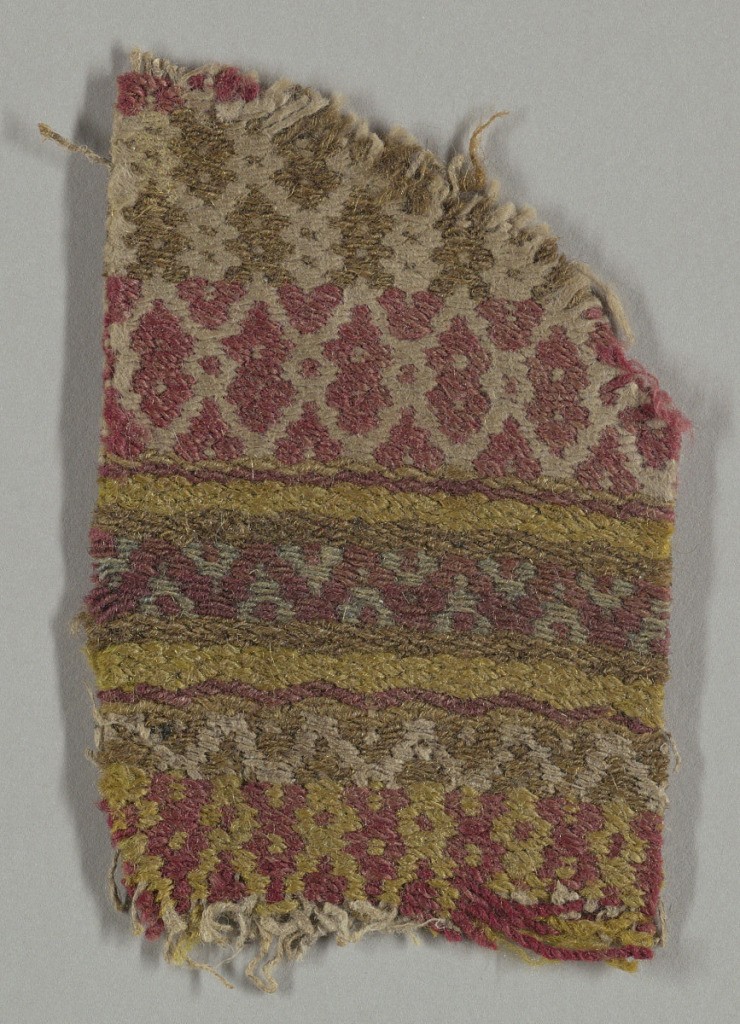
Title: Fragment
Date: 19th century
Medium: wool, linen Technique: complementary weft
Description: Coarse wool and hand-spun linen in brown, yellow, red, and white. Patterning of simple geometric bands and lozenges. Patterned by weft floats that hide warps entirely. Heavy woolen wefts used two at a time in contrasting colors rise from the face to back of fabric in a compound weft satin.